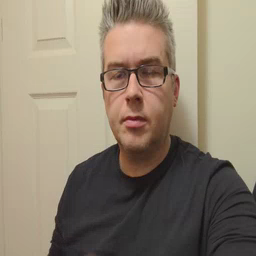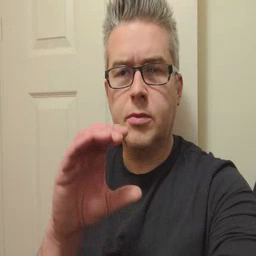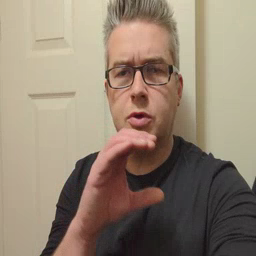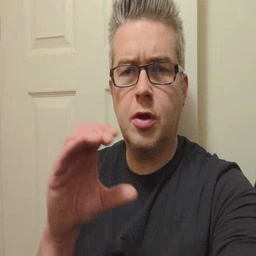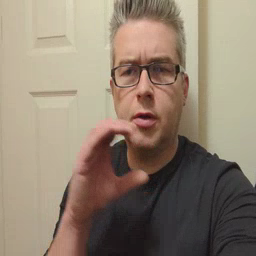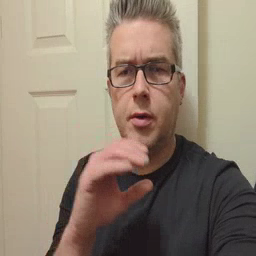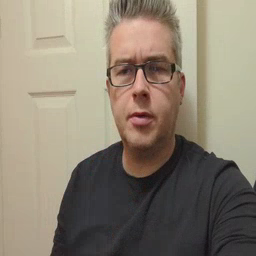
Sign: chocolate